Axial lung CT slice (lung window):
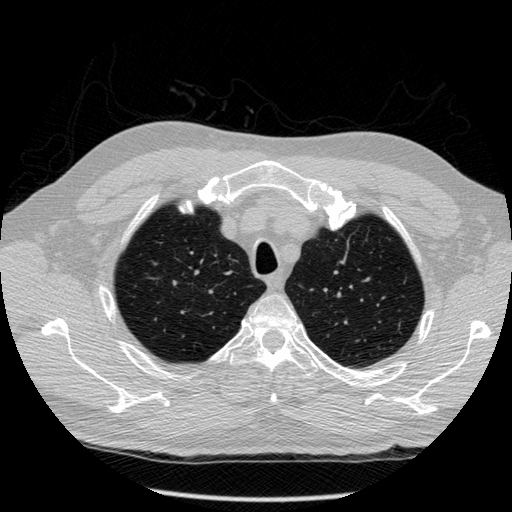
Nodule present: no